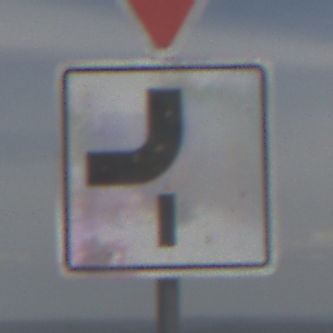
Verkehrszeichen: VerlaufVorfahrtsstrasse7
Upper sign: VorfahrtGewaehren
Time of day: Midday
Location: Outdoor (Nature)
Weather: PartlyCloudy
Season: NotSpecified
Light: Natural